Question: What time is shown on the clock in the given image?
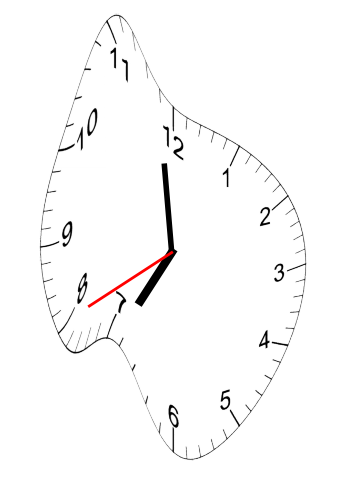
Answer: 06:58:40